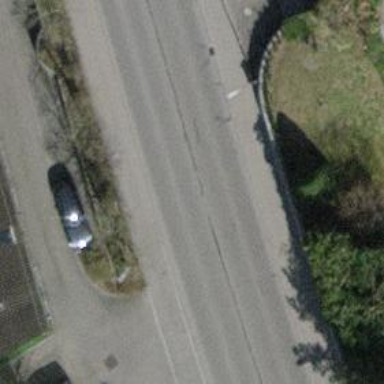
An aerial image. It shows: Asphalt sidewalk.